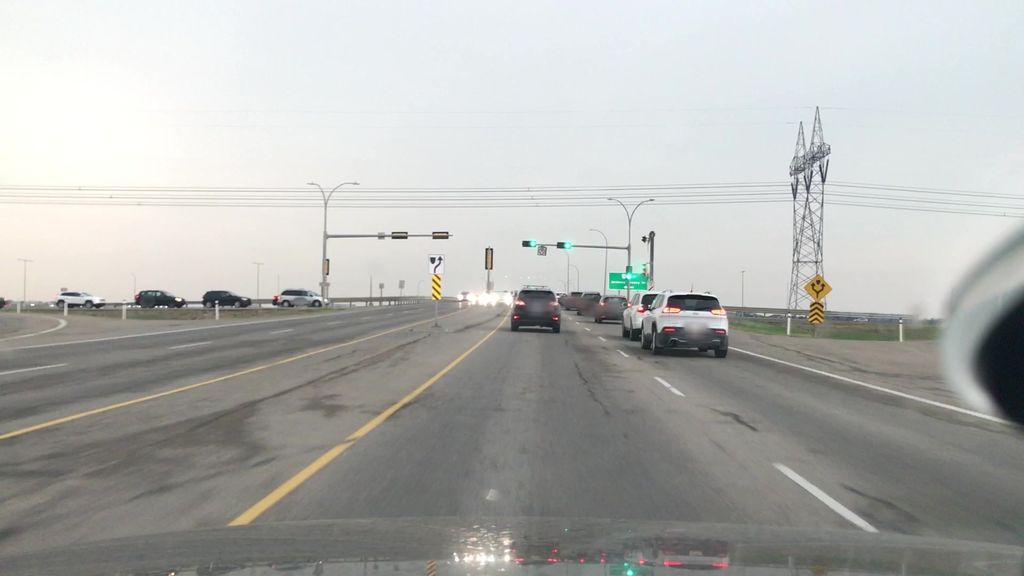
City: edmonton